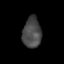
Tissue: lung
Cell type: Others
Senescence score: 0.2362
Nuclear area (px): 556
Mean DAPI intensity: 73.106